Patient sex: M
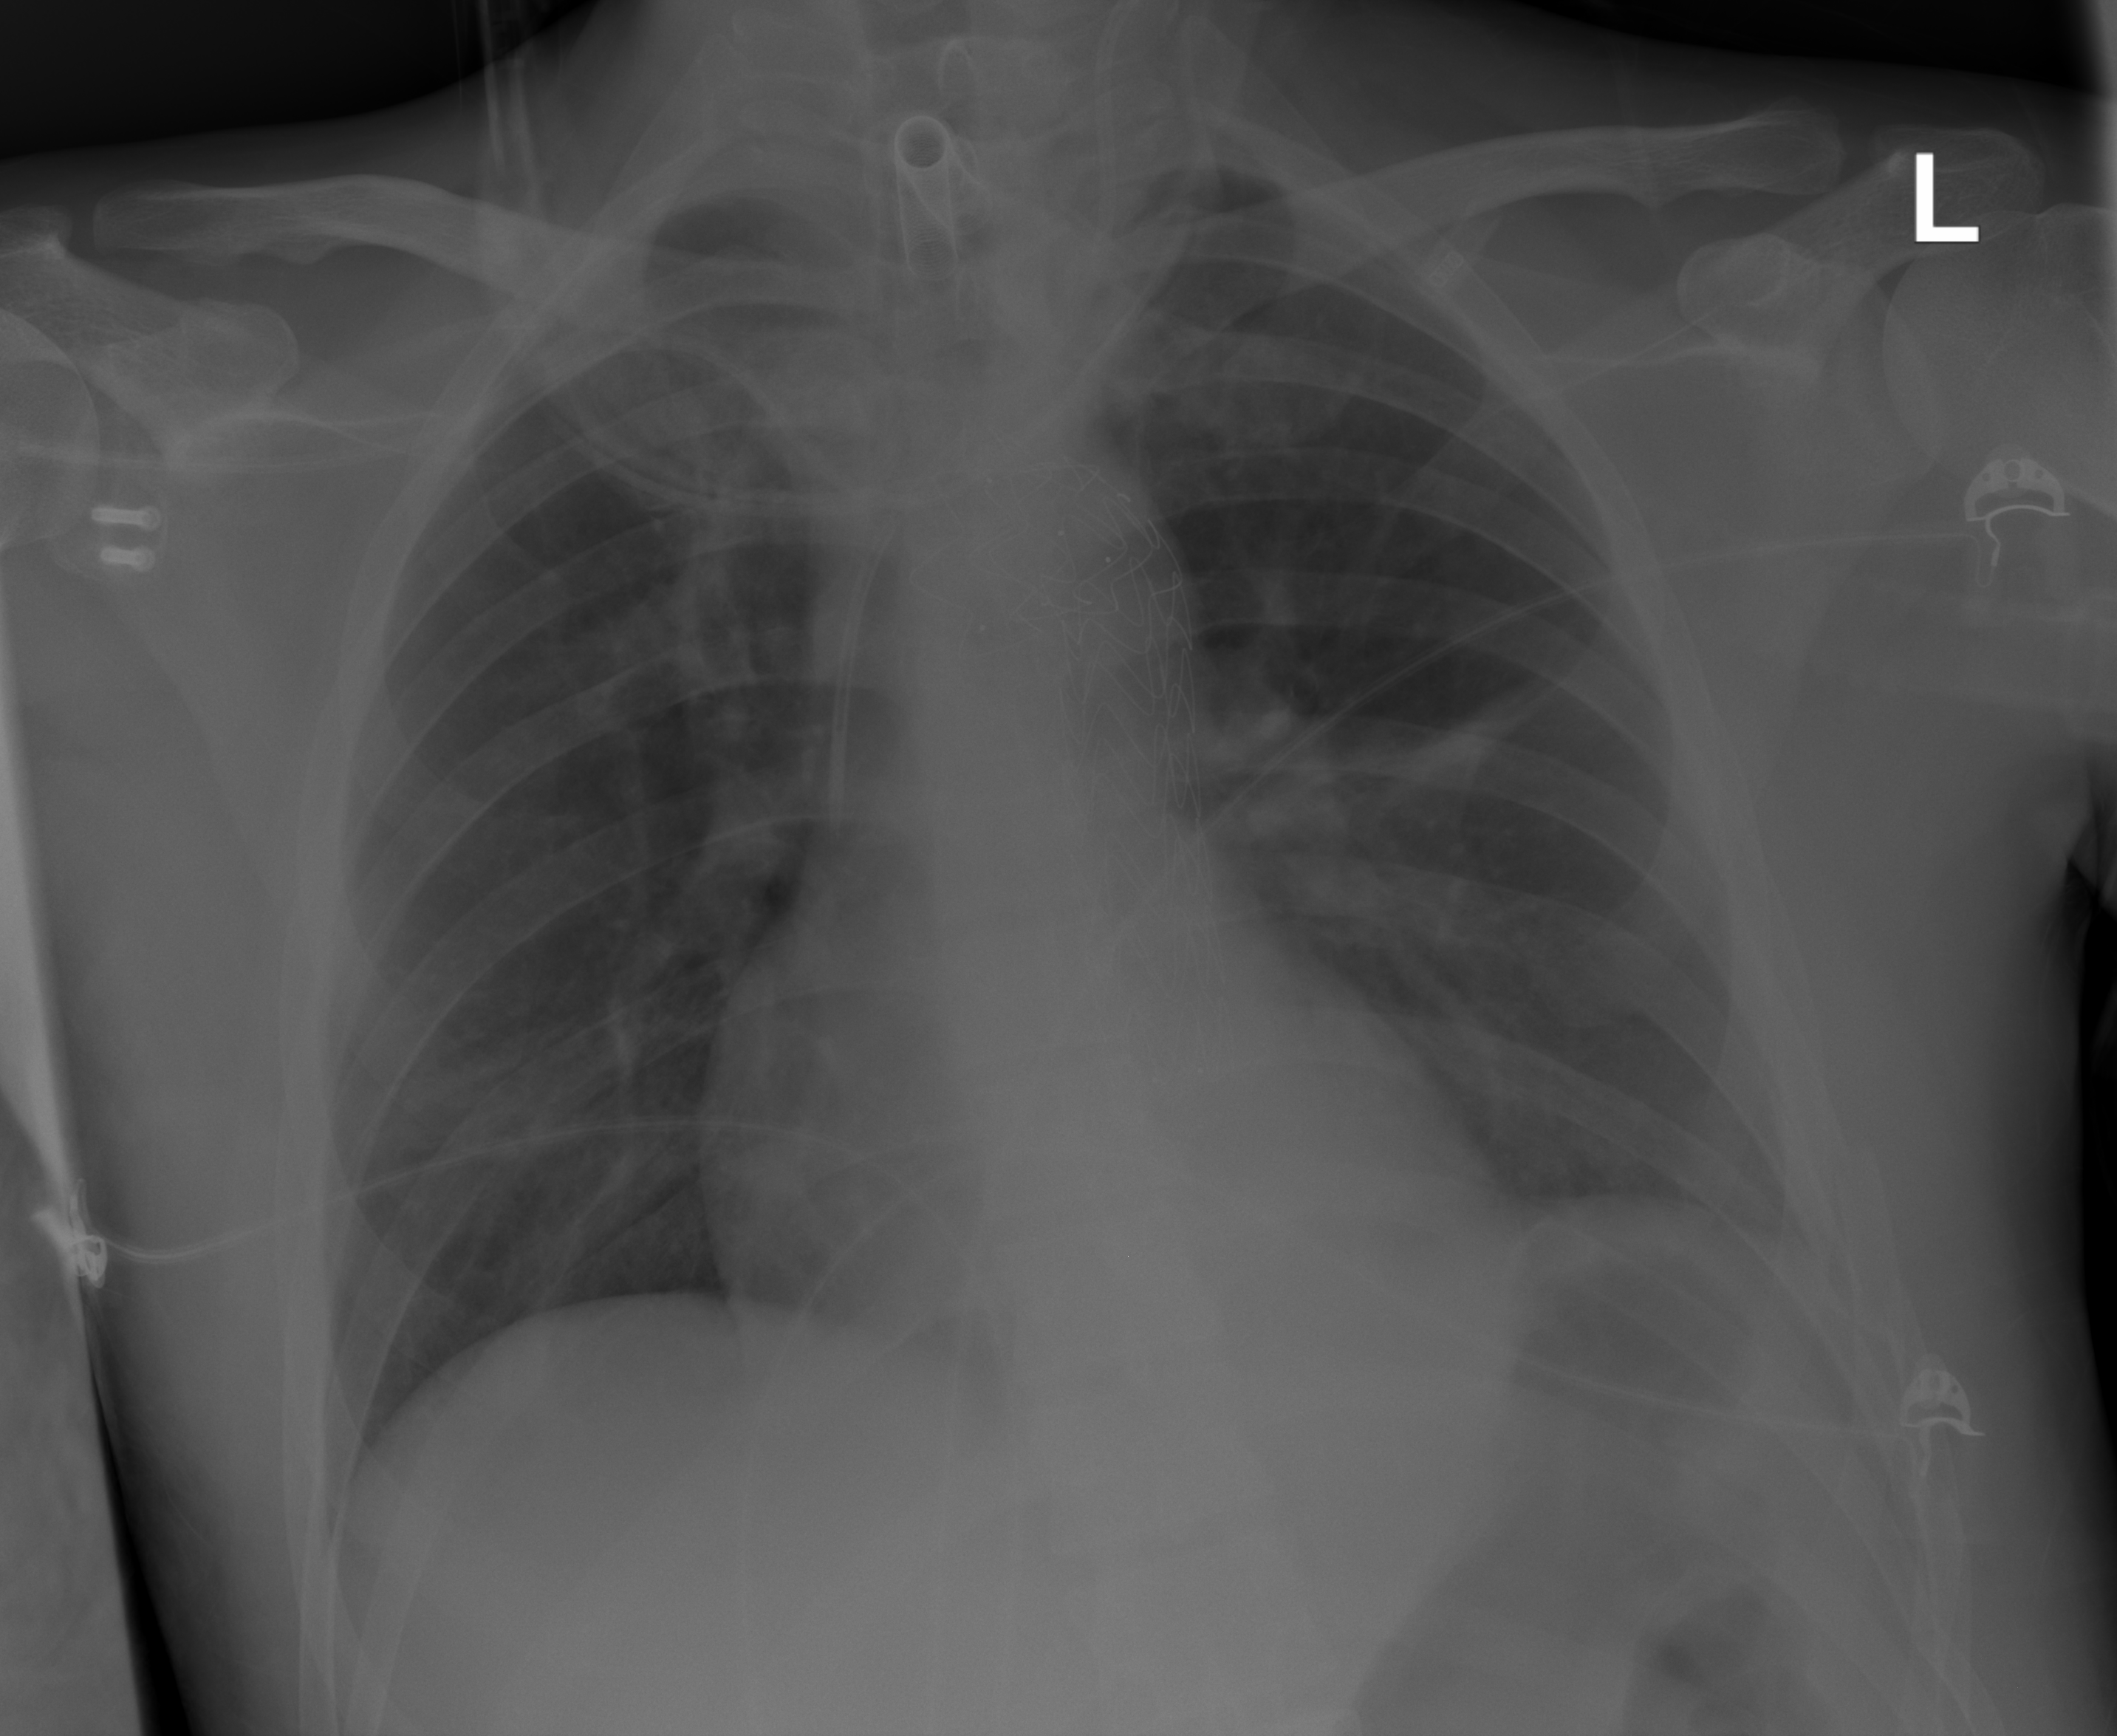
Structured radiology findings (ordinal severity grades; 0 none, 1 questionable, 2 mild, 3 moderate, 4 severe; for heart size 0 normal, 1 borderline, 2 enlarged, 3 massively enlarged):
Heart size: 2
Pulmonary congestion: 0
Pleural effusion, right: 0
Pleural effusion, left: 1
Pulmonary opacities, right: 2
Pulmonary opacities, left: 2
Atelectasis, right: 2
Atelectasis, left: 0